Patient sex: M
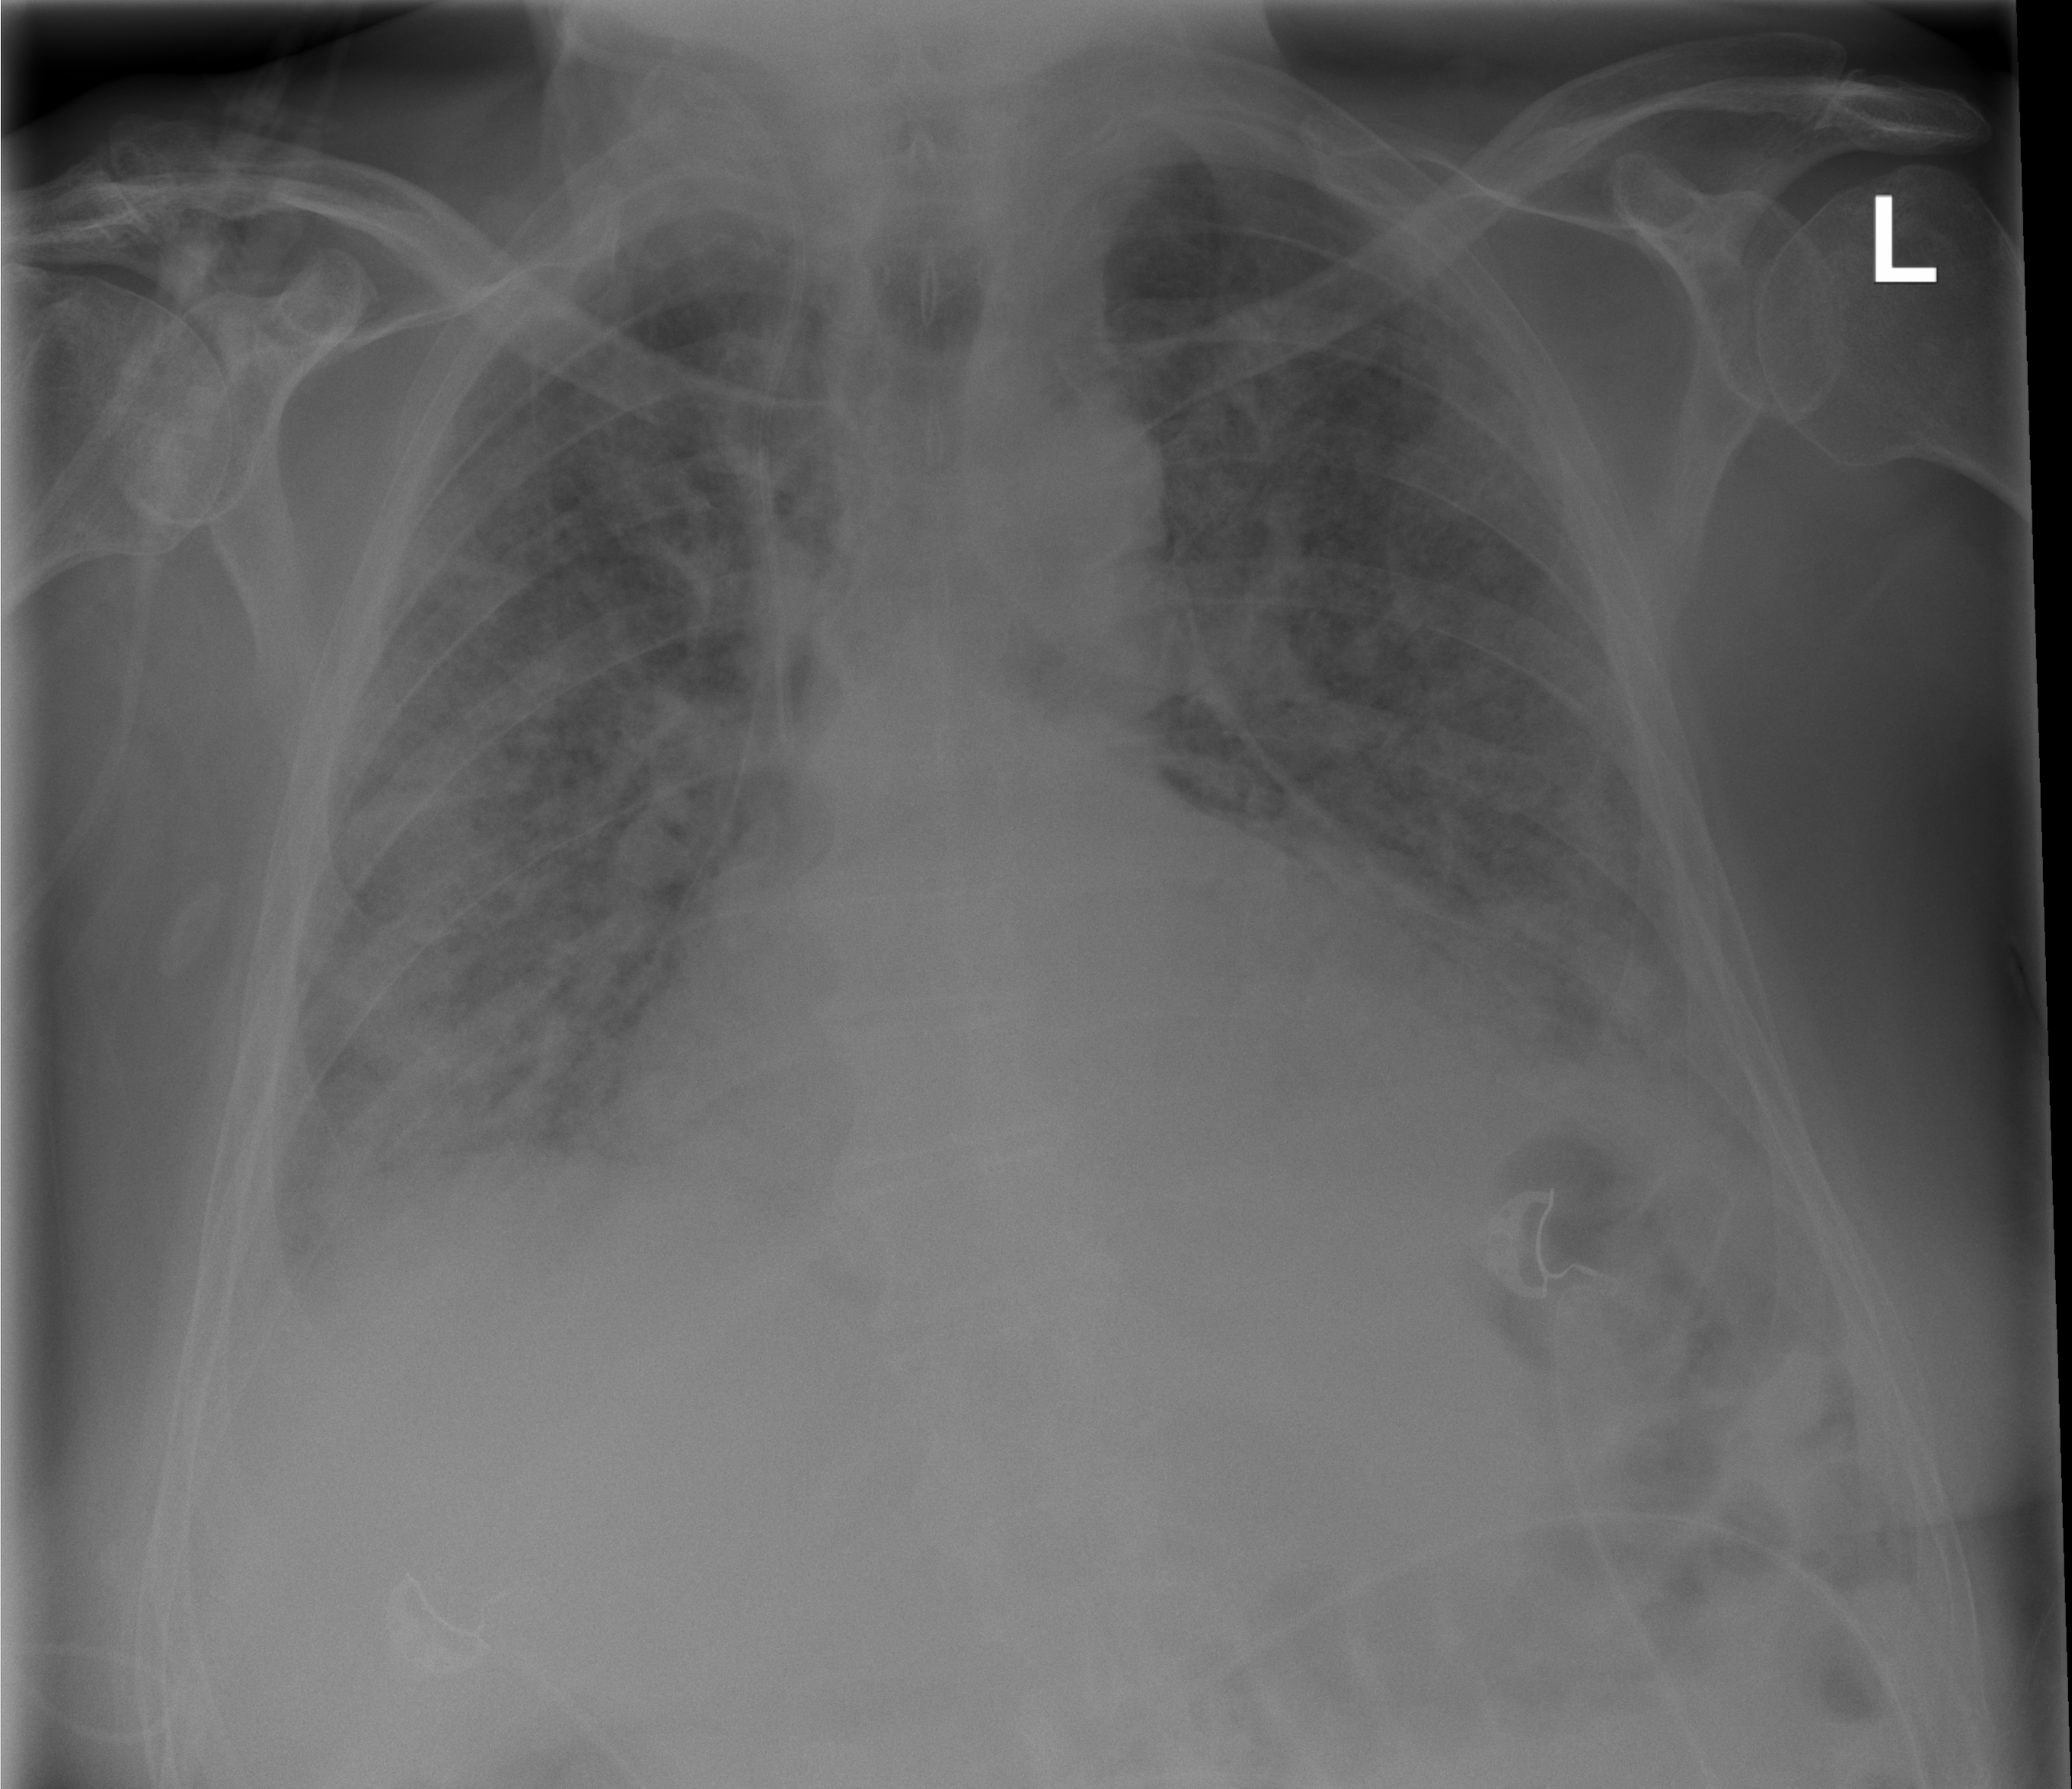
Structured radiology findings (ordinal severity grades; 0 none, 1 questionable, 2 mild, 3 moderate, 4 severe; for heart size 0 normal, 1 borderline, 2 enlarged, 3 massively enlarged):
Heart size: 1
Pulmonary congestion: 0
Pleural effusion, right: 2
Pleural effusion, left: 1
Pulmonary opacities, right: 3
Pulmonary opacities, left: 3
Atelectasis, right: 2
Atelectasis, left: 2